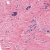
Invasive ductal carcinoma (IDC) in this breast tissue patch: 1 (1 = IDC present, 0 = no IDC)